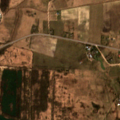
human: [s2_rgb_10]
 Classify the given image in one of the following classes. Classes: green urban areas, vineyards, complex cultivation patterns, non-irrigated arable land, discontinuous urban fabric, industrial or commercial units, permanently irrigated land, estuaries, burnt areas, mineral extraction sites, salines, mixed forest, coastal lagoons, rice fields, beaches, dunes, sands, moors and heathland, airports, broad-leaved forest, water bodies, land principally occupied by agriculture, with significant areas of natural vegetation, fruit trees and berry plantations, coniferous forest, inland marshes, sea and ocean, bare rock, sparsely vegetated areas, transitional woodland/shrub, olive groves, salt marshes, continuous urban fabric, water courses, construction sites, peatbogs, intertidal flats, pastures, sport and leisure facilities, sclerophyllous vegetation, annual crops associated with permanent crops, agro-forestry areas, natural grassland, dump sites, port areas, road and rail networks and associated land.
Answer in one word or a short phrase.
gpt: industrial or commercial units, non-irrigated arable land, complex cultivation patterns, land principally occupied by agriculture, with significant areas of natural vegetation, mixed forest, water bodies